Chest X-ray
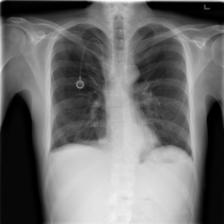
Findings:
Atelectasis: negative
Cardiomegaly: negative
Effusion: negative
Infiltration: negative
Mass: negative
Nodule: negative
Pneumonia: negative
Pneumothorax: negative
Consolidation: negative
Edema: negative
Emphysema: negative
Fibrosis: negative
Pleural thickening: negative
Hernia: negative